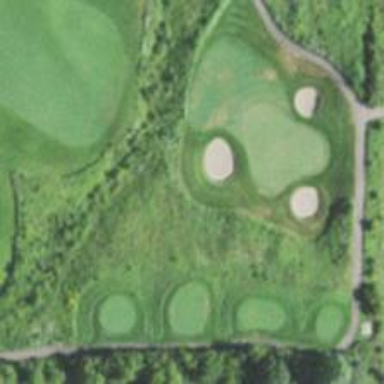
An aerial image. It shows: Grassy area designated as golf fairway.